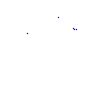
Particle: proton